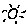
Label: sun